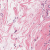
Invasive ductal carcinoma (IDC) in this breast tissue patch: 0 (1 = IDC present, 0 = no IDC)